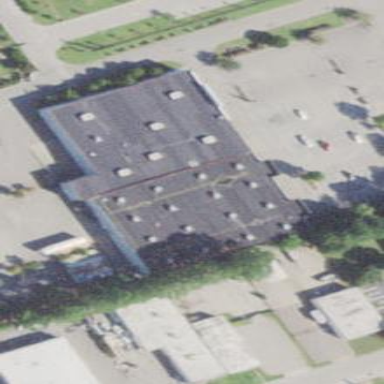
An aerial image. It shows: Hardware shop located within building.